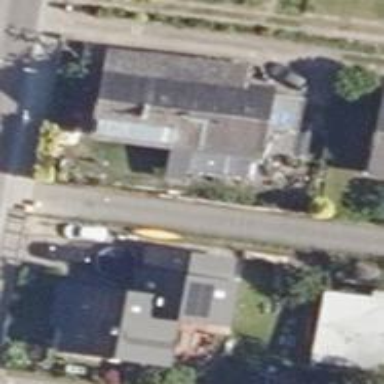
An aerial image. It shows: Detached building.